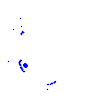
Particle: proton